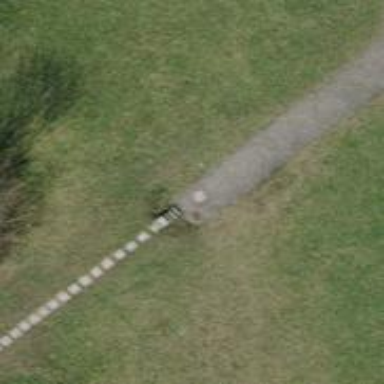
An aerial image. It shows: Path made of paving stones.